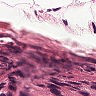
Metastatic tissue present: yes